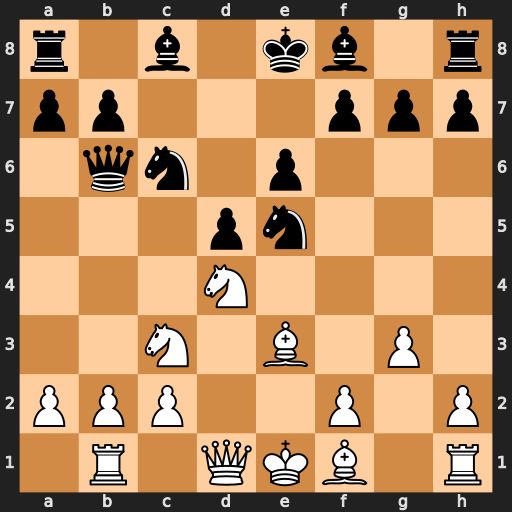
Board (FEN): r1b1kb1r/pp3ppp/1qn1p3/3pn3/3N4/2N1B1P1/PPP2P1P/1R1QKB1R
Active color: w
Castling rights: Kkq
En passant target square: -
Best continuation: Nxc6 Qxe3+ fxe3